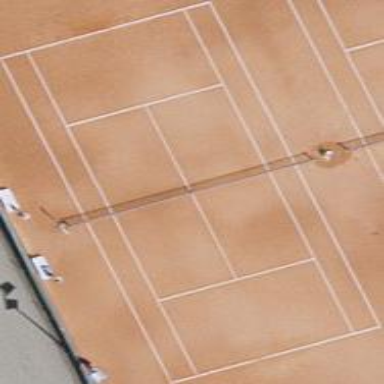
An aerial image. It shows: Tennis court in leisure pitch.